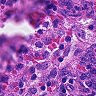
Metastatic tissue present: no